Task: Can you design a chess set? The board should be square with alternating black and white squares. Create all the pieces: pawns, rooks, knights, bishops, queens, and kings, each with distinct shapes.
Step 2735:
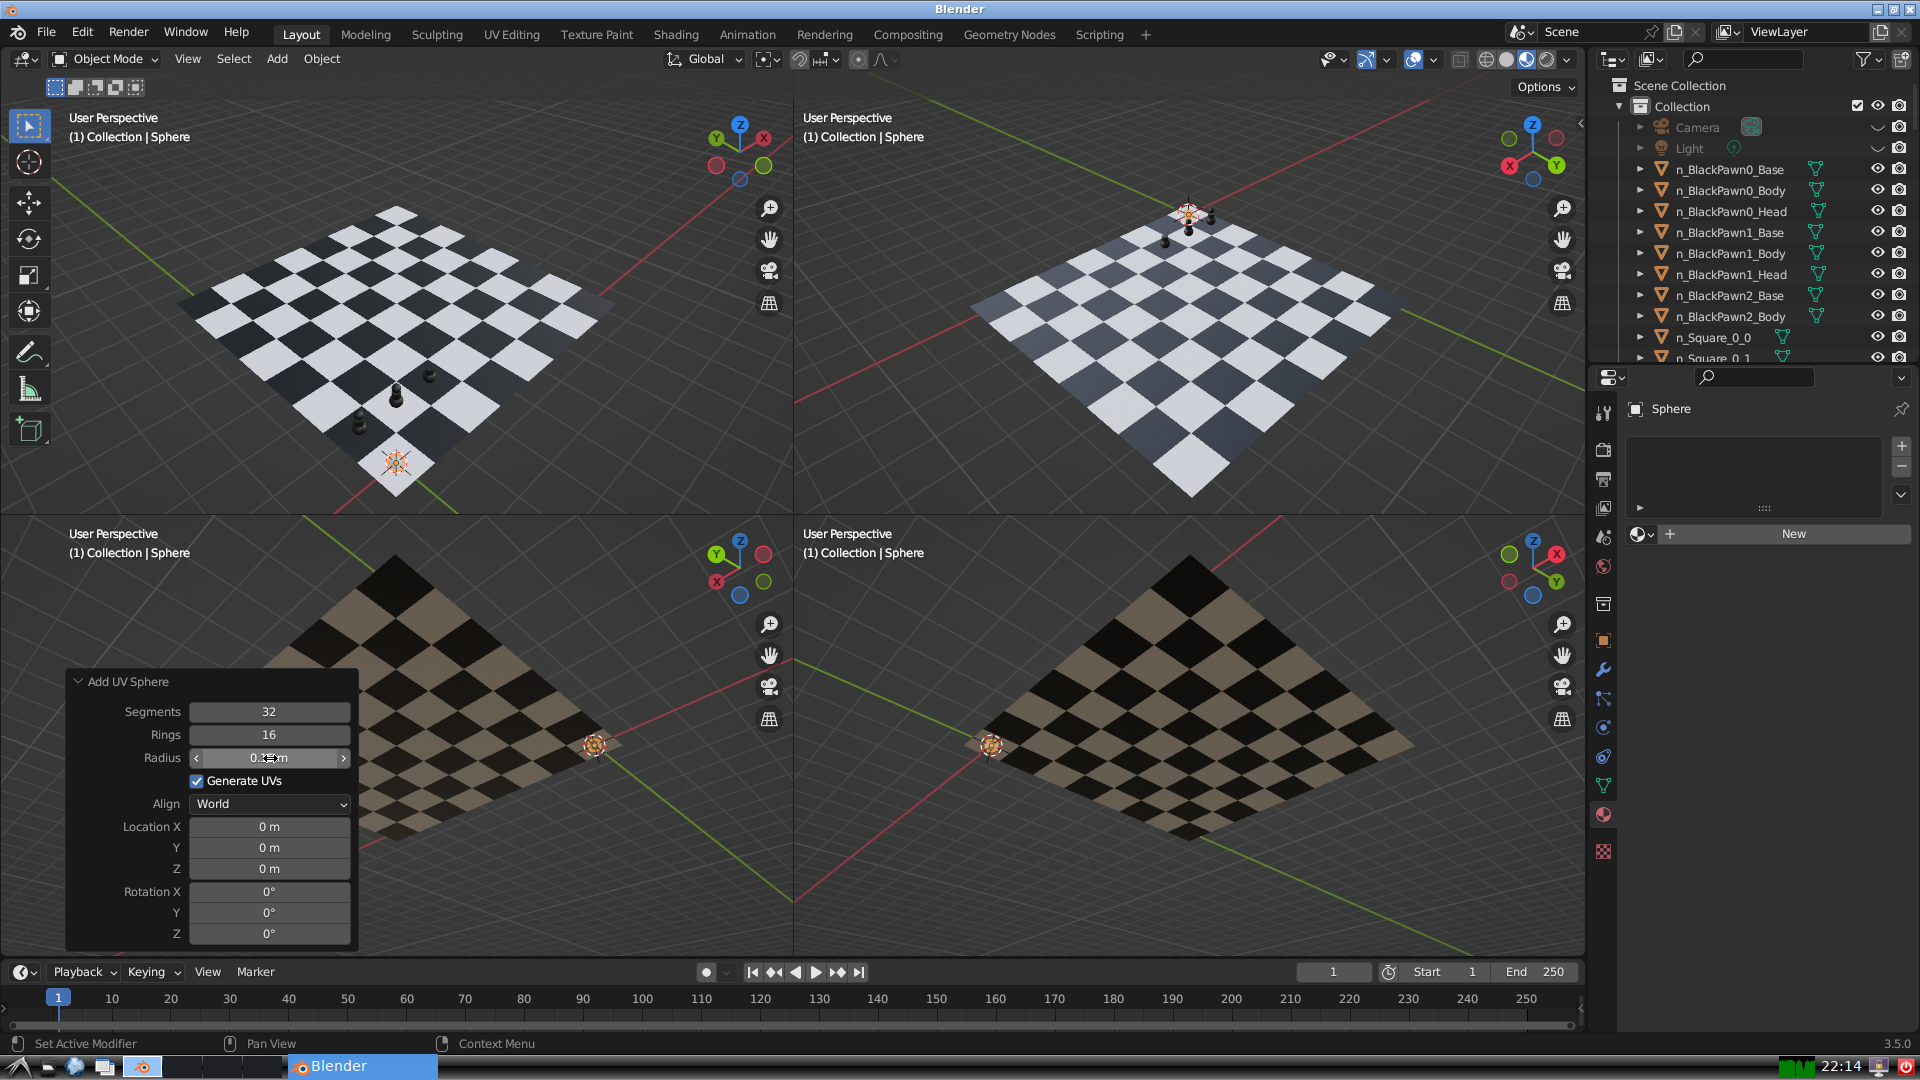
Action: click: no